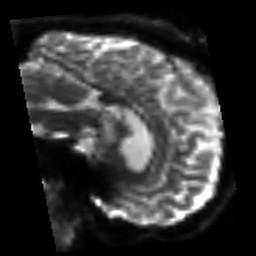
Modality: sbref
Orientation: sagittal
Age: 41
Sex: male
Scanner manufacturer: siemens
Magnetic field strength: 3 T
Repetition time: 3.2 s
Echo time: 0.081 s